Question: I am developing a website that allows the user to upload images. I would like to be able to accept BMP, GIF, JPEG and PNG (and maybe one or two others like TIFF) formats. I am using the Apache Commons FileUpload library to achieve this. In order that all the images end up in the same format, I would like to convert all image formats to JPEG format.
What is the easiest way to do this which will work will all of the above image formats?
I have tried:
- 'javax.imageio.IIOException: Unexpected block type 0!''java.awt.color.CMMException: Invalid image format'-
Information about the JAI method:
> Error: One factory fails for the operation "gif"Occurs in: javax.media.jai.ThreadSafeOperationRegistry
followed by literally hundreds of lines of trace.
'''
public static void convertToJPG(String originalFile, String newFile) throws Exception {
RenderedImage image = JAI.create("fileload", originalFile);
JAI.create("filestore", image, newFile, "JPEG");
}
'''

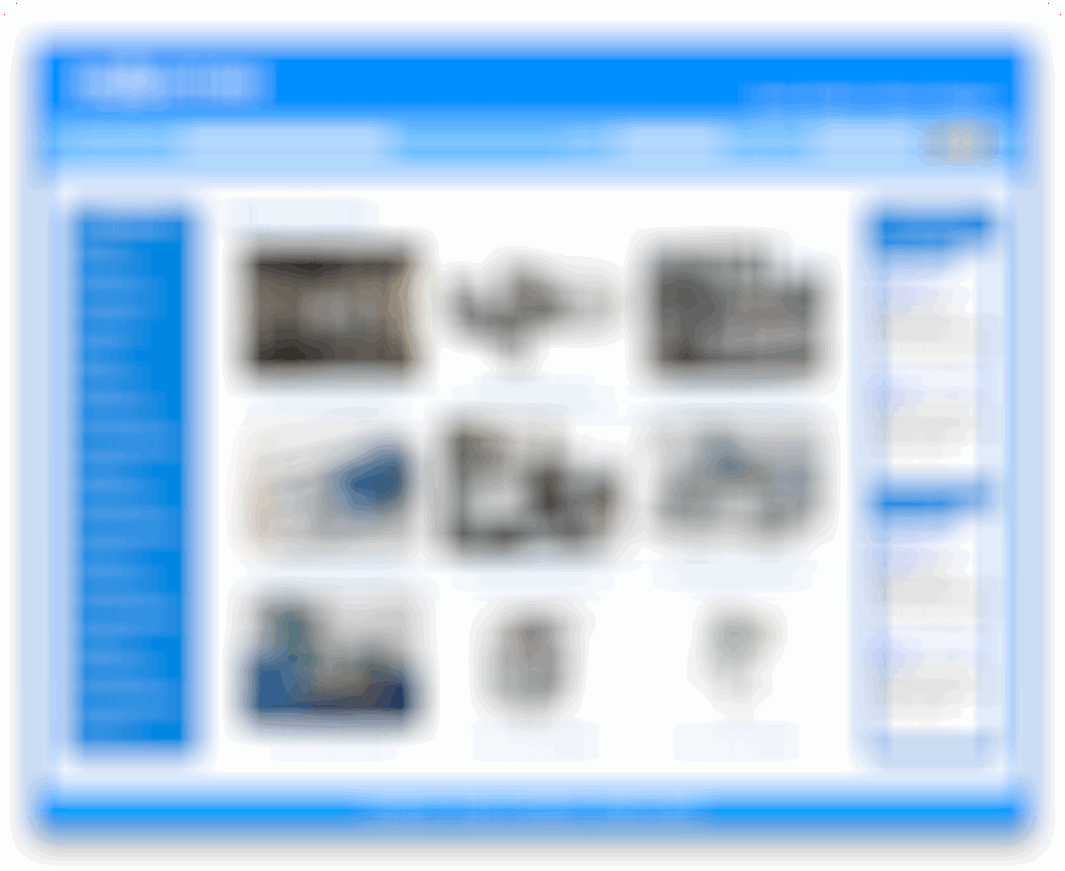
Answer: Take a look at <URL>, and the convert command, in particular.